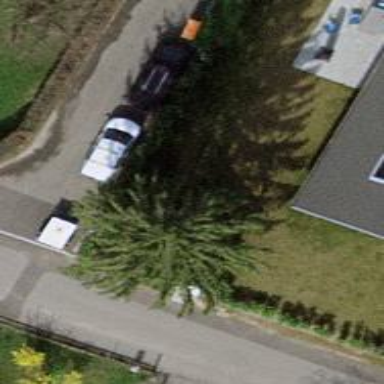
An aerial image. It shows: Evergreen needle-leaved tree.